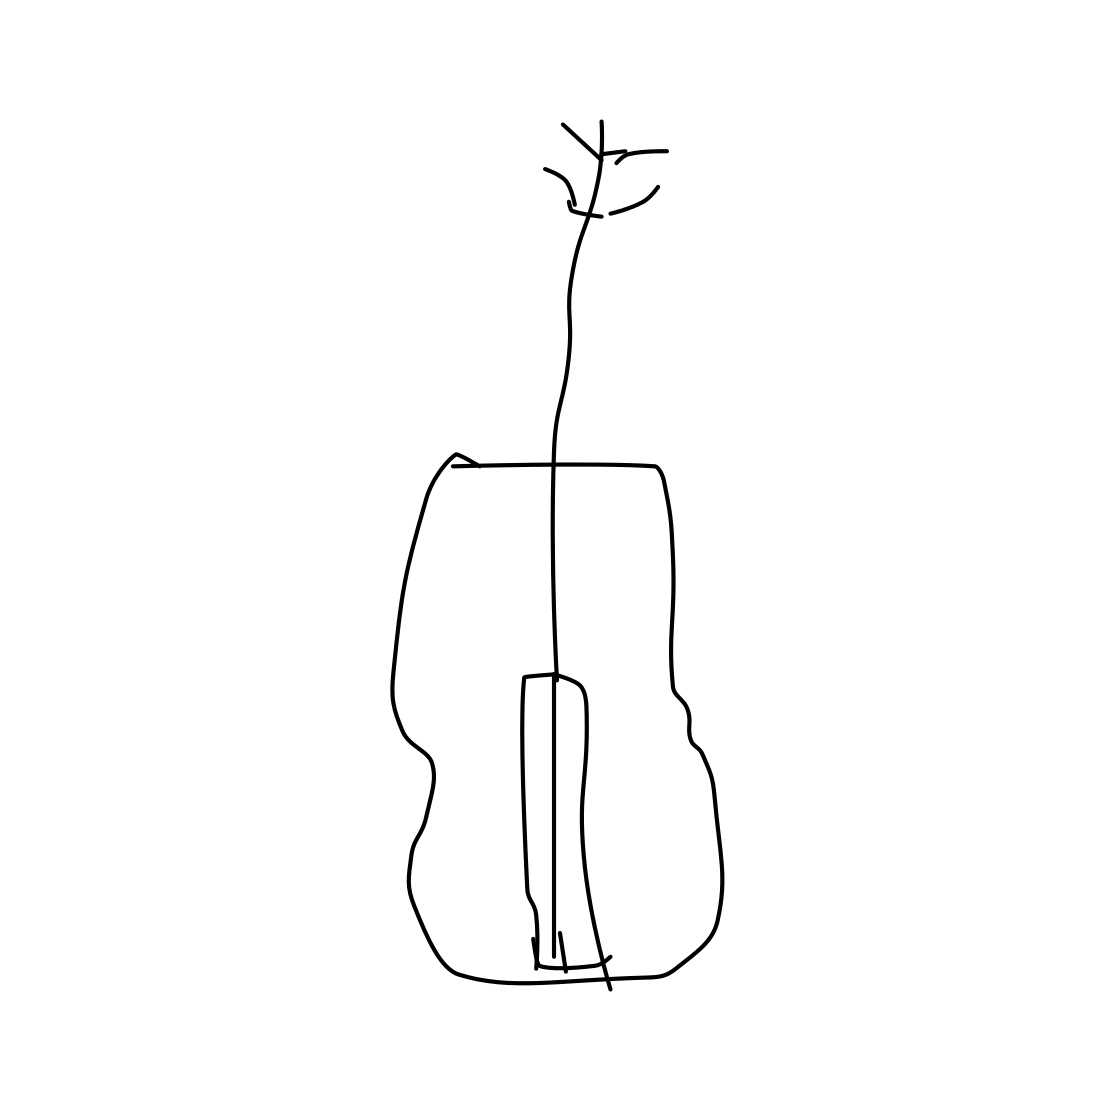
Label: violin